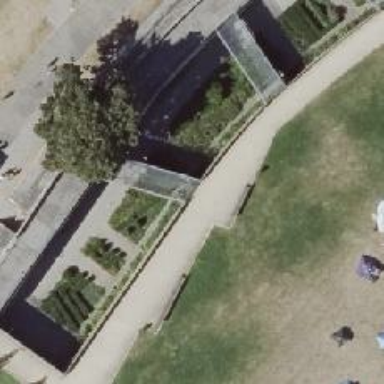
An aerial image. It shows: Footway bridge with metal surface.